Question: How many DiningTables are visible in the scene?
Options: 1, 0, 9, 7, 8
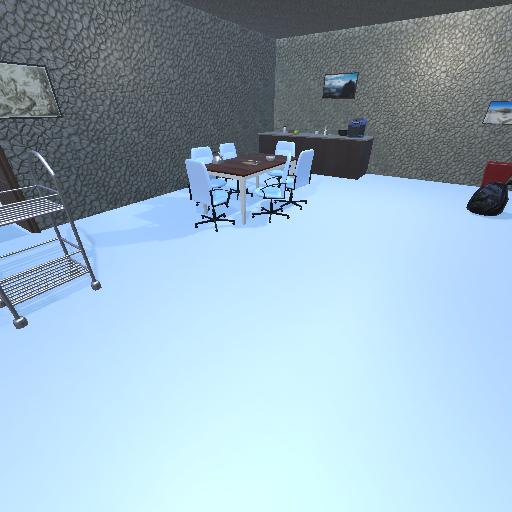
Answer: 1